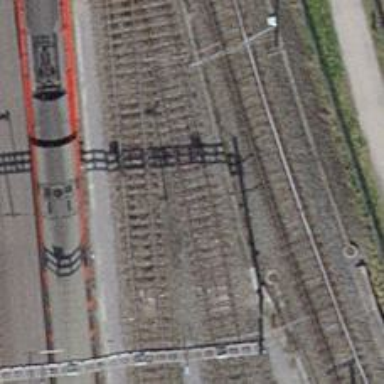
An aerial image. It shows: Railway yard with one track.